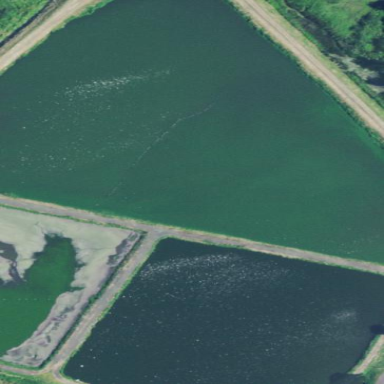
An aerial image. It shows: Waste Water Reservoir used for land use.